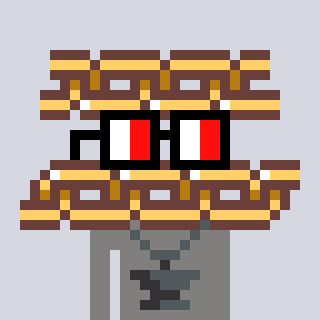
a pixel art character with square glasses with black frames and red eyes, a chain-shaped head and a bluegrey-colored body on a cool background